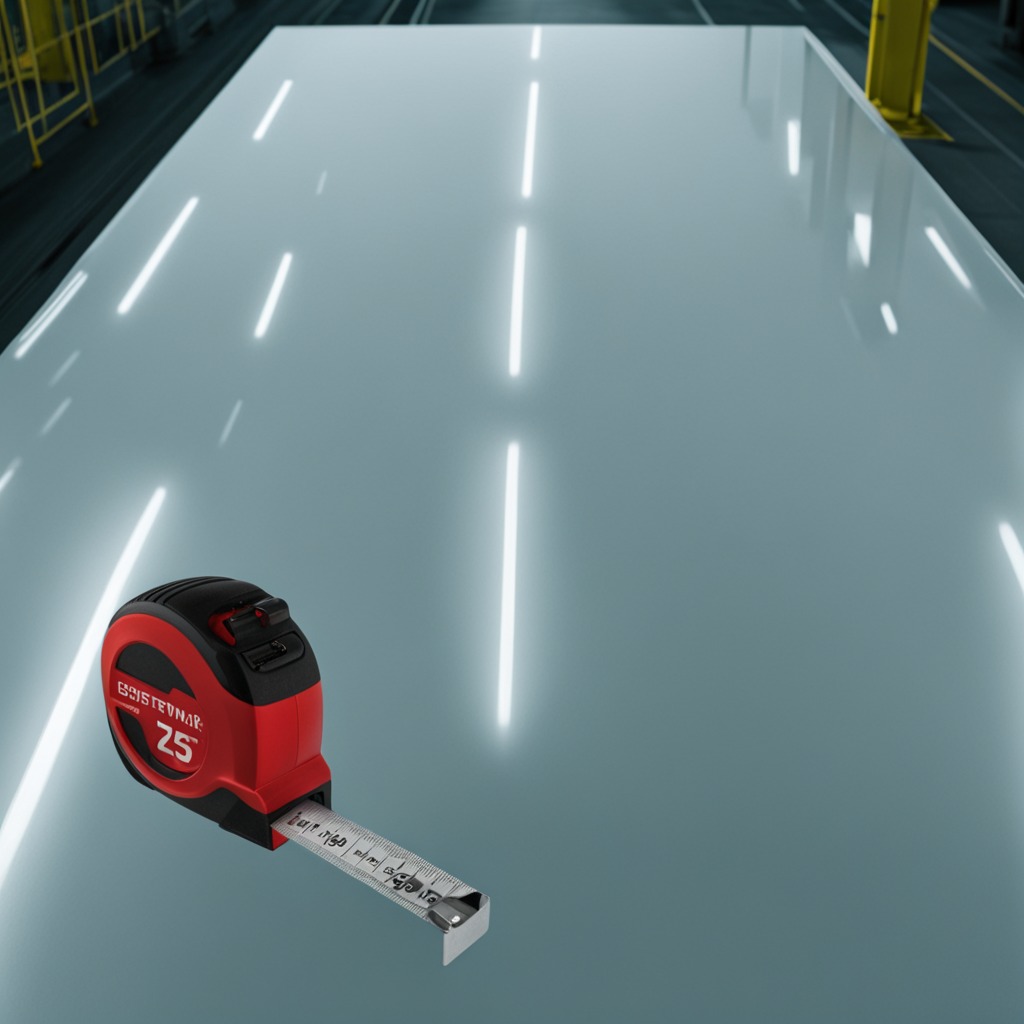
A measuring tape is lying on the table.